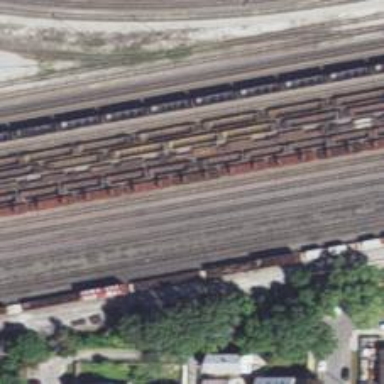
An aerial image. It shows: View of railway yard.